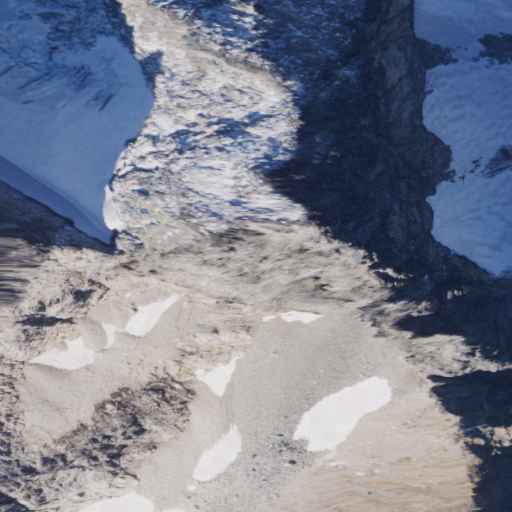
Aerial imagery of mountain in Washington named Dumbell Mountain containing barren land and snow